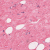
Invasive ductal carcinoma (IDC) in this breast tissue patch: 0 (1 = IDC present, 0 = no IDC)